Chest X-ray:
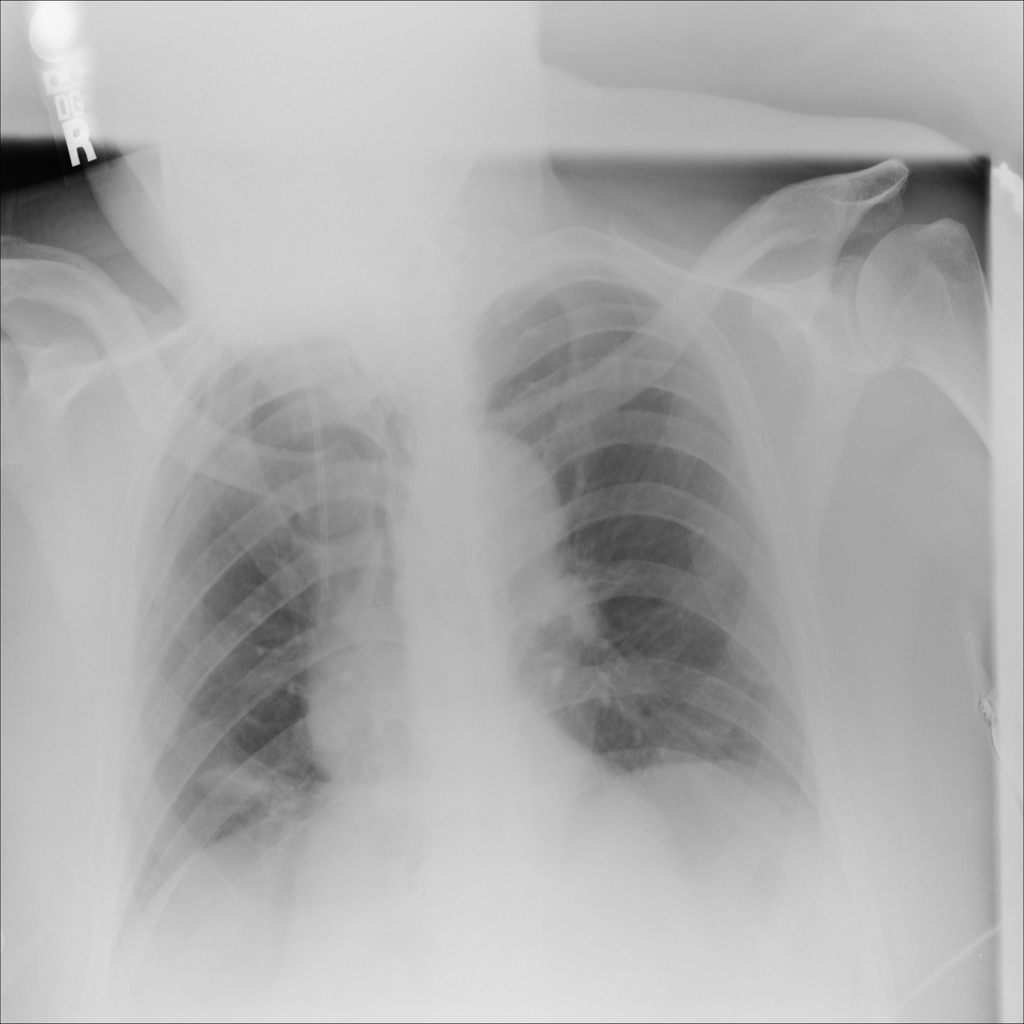
Findings: Atelectasis
No abnormal finding: no